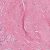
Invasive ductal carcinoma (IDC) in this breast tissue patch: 0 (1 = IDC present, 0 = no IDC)